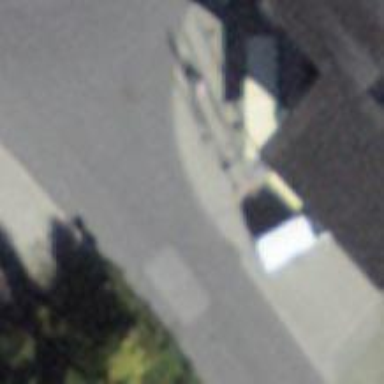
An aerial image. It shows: Bollard.